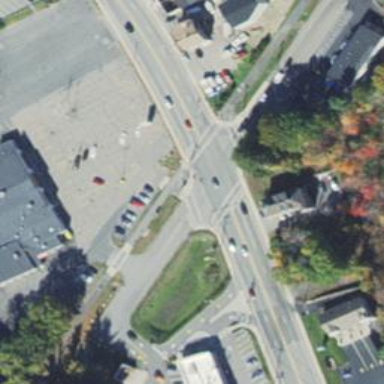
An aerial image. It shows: Crossing on the road.